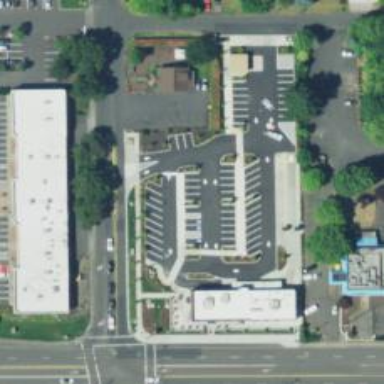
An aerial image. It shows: Parking space is available.